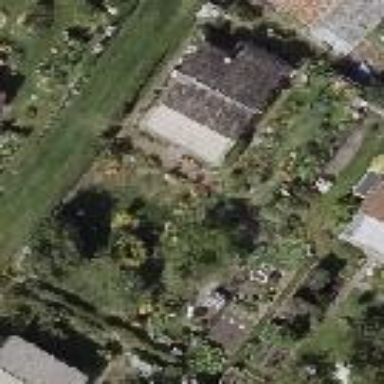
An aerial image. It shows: Plot in the allotments area marked by fence.